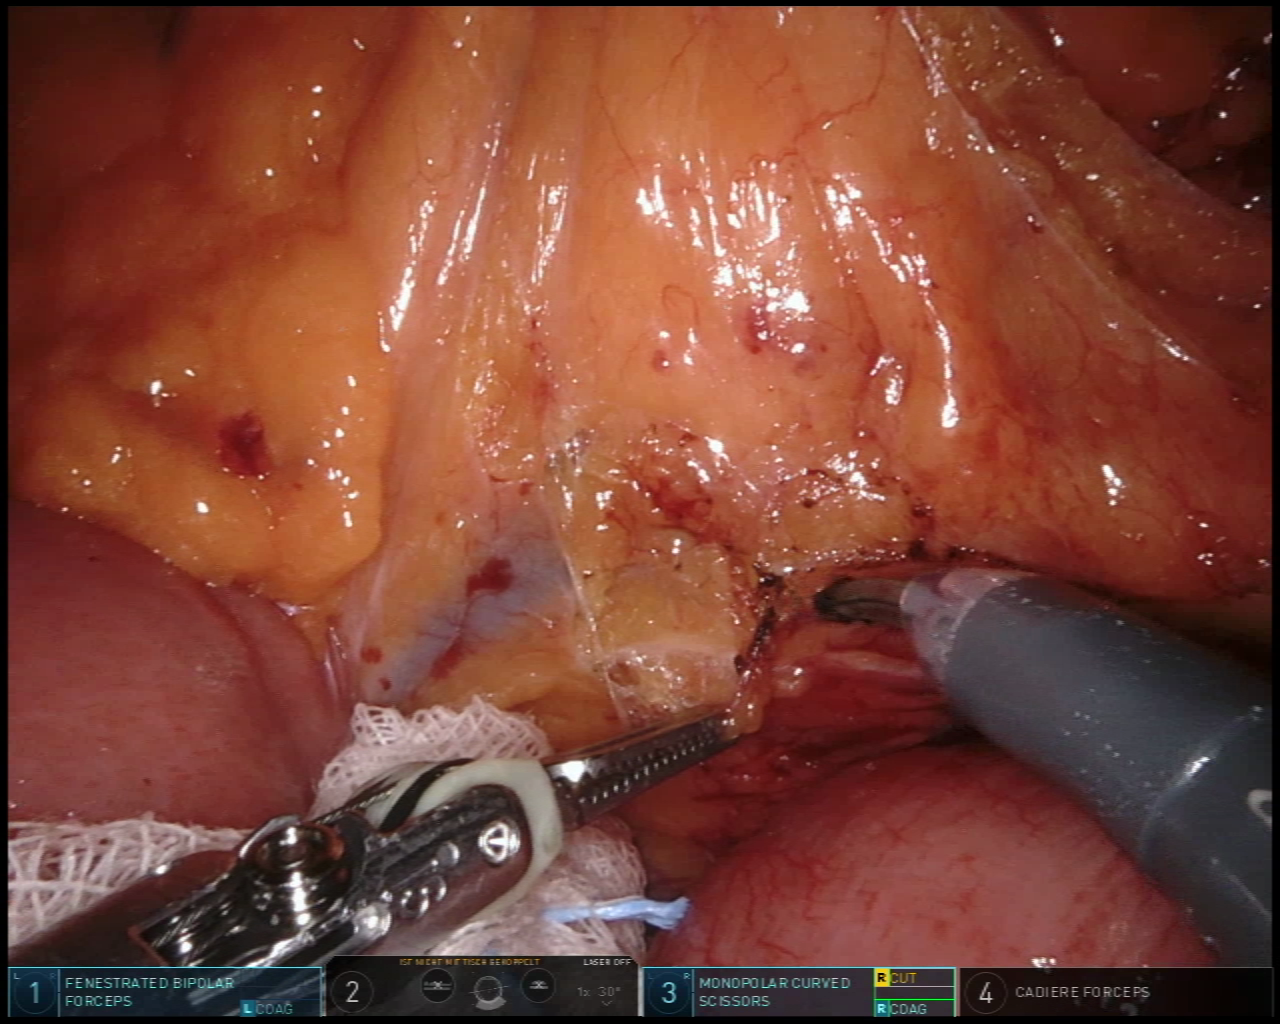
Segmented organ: intestinal_veins
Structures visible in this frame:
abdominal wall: no
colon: no
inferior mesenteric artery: no
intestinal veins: yes
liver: no
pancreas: no
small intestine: yes
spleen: no
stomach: no
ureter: no
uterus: no
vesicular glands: no